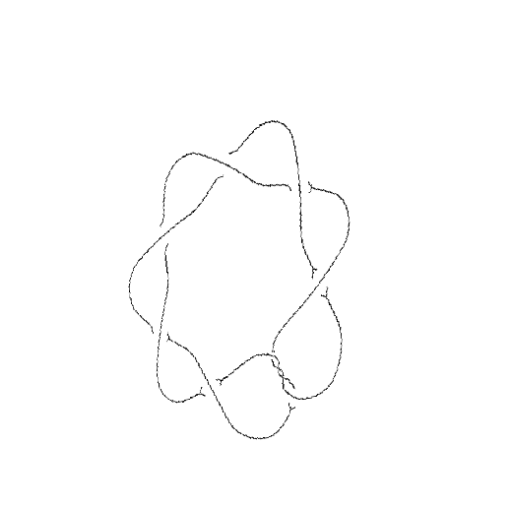
Crossing number: 10